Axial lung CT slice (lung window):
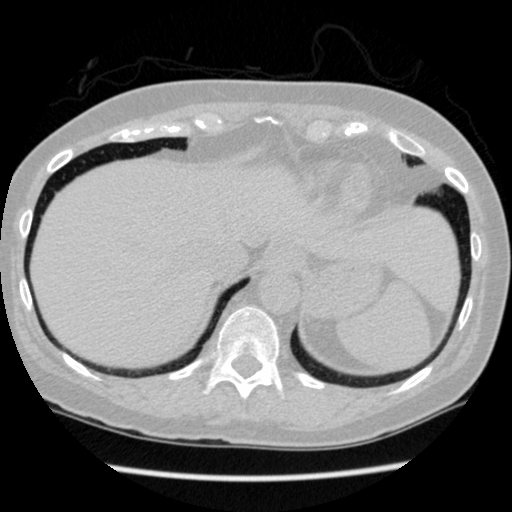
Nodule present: no